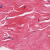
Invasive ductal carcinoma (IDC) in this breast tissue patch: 0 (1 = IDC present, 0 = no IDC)